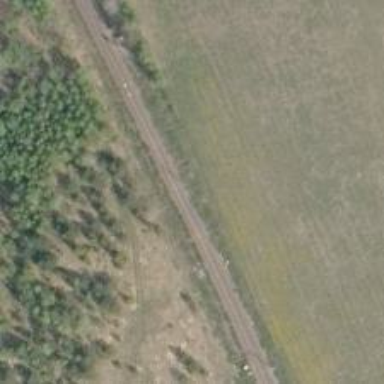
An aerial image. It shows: Railway signal.